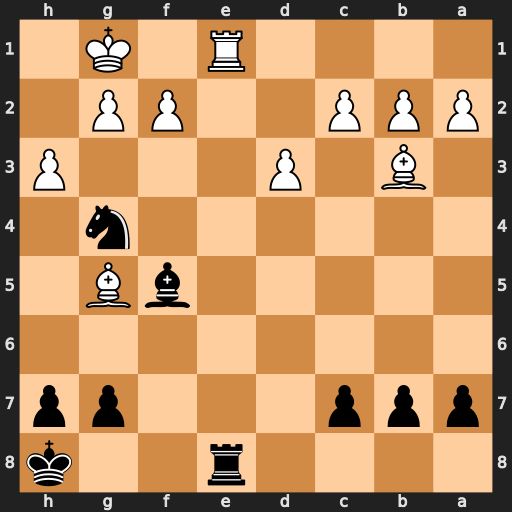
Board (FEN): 4r2k/ppp3pp/8/5bB1/6n1/1B1P3P/PPP2PP1/4R1K1
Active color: b
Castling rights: -
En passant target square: -
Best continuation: Rxe1#